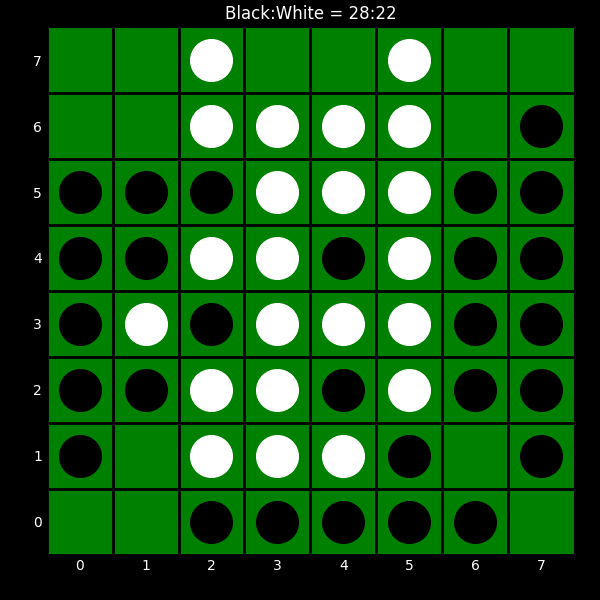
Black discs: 28
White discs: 22